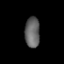
Tissue: prostate
Cell type: Endothelial cells
Senescence score: 0.7842
Nuclear area (px): 449
Mean DAPI intensity: 99.18